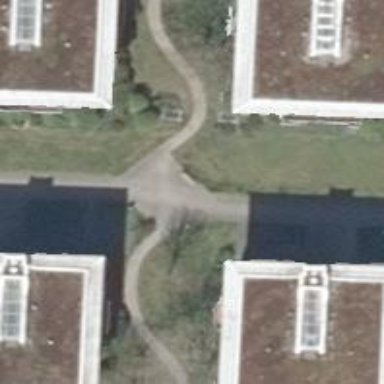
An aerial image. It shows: Footway along the road.